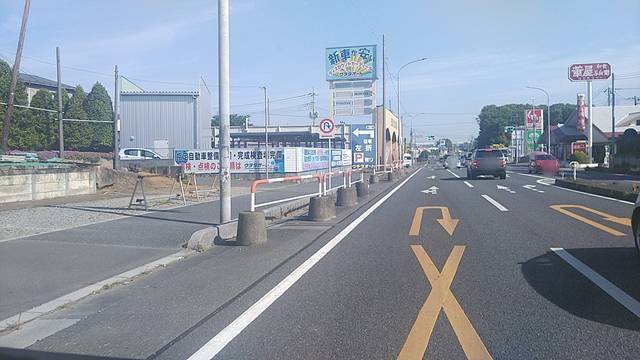
Region: Japan
Coordinates: 35.842, 139.735